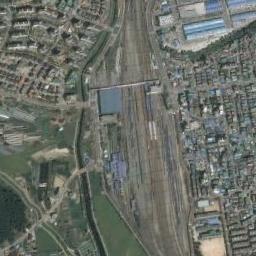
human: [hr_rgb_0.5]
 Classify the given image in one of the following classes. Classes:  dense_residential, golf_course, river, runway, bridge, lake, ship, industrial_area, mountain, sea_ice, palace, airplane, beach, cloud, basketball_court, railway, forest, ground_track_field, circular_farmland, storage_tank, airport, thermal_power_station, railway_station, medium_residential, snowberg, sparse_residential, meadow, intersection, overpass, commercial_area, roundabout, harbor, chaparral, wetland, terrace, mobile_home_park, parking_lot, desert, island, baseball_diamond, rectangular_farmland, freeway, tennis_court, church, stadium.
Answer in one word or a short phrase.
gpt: railway_station